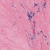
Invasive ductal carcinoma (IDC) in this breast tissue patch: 1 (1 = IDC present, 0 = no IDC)